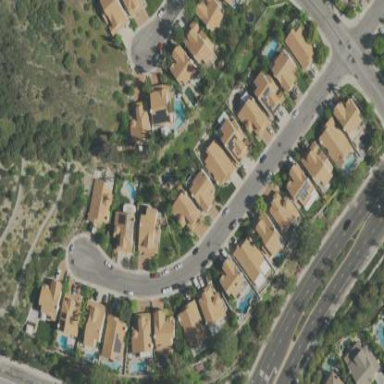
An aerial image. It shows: Residential area.